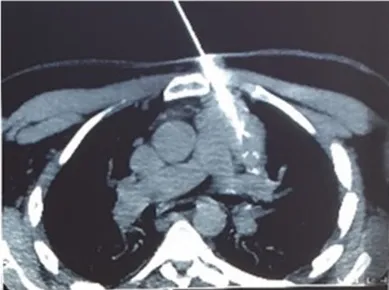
B; True cut needle biopsy.
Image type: radiology (ct)